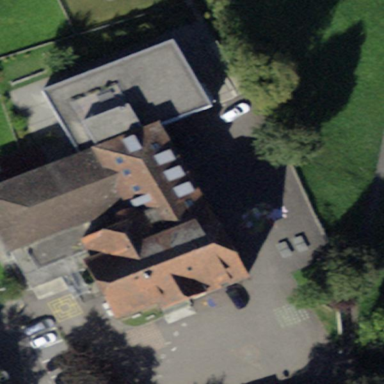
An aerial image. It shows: School.